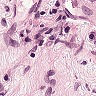
Metastatic tissue present: no